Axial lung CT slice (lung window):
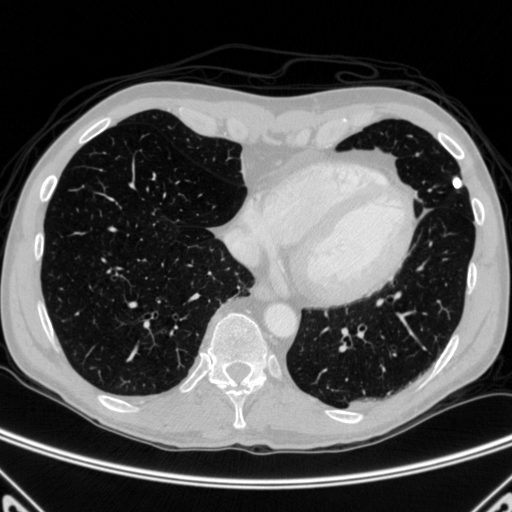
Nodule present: yes
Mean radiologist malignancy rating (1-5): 1